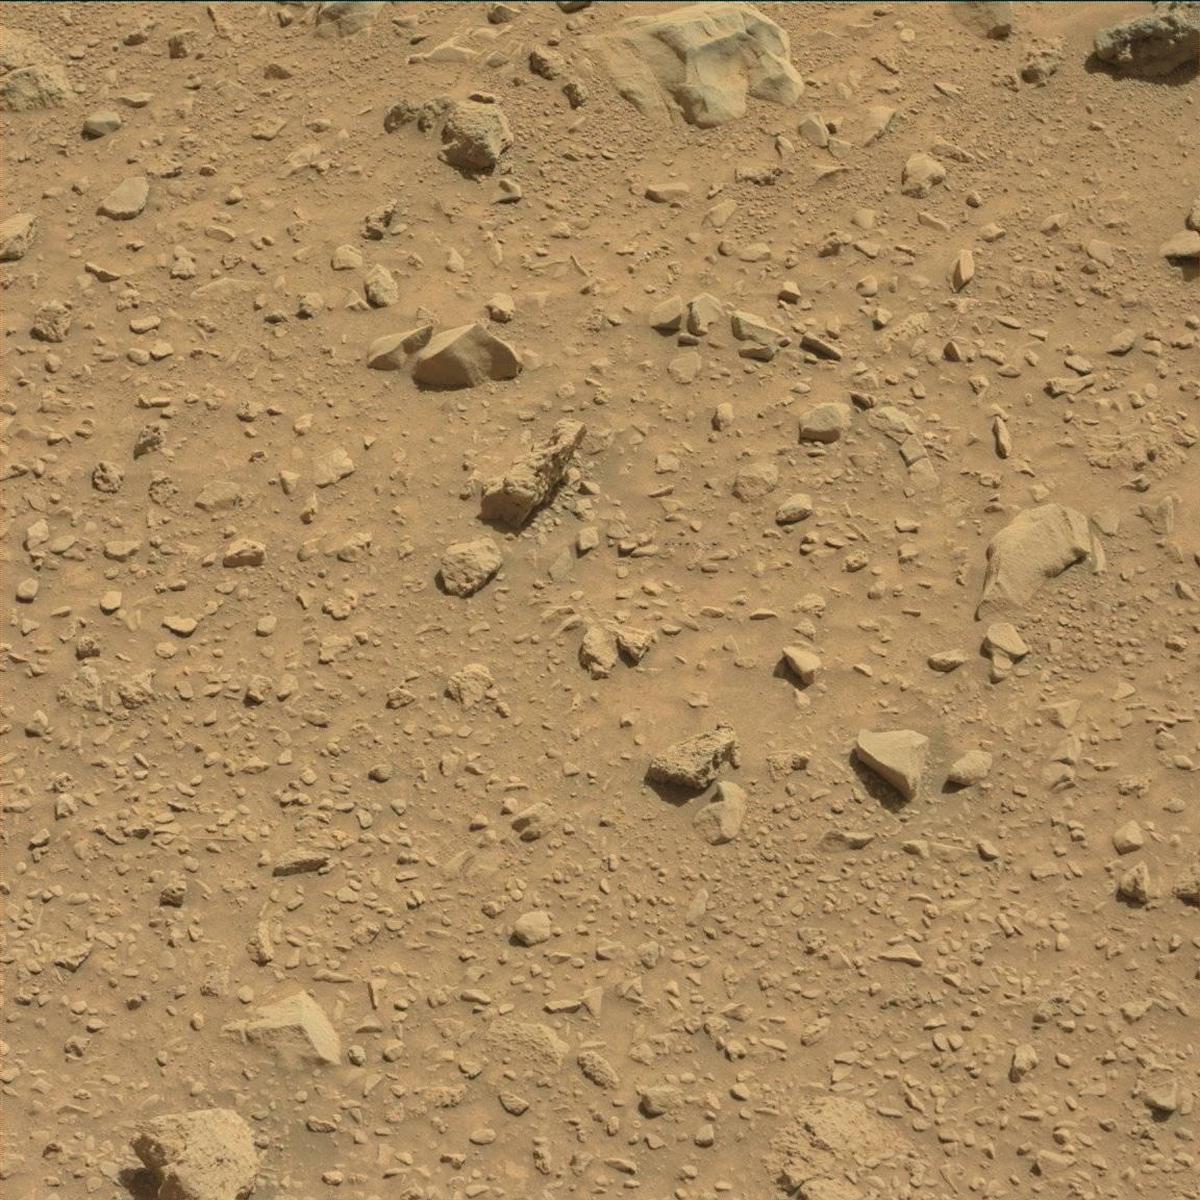
Terrain classes present: Bedrock, Sand / Soil